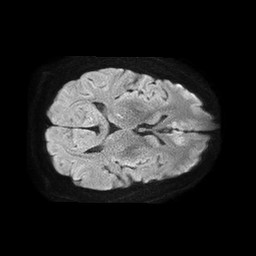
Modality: TRACE
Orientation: axial
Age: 49
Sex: male
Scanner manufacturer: philips
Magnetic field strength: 1.5 T
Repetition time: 4.6 s
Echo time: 0.09059 s